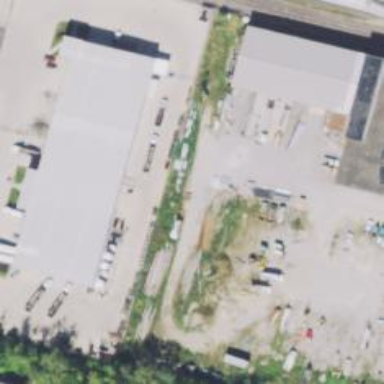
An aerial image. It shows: Warehouse.